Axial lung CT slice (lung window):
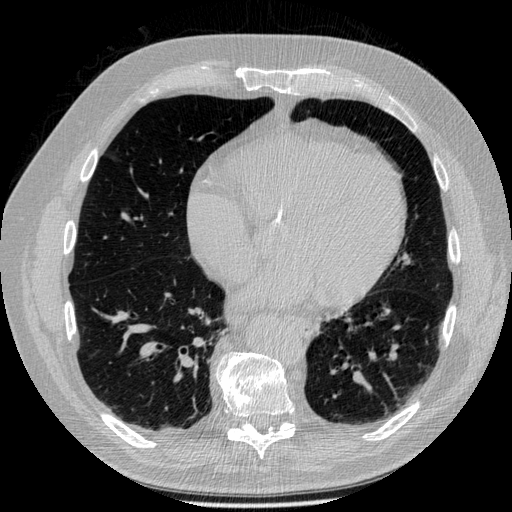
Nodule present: no